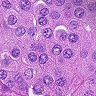
Metastatic tissue present: yes